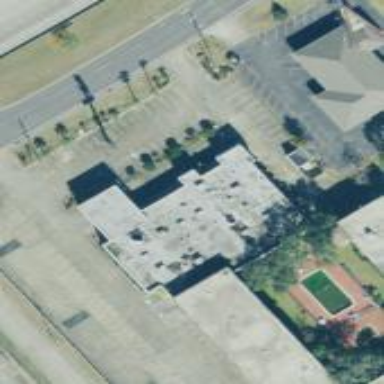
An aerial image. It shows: Building that is motel.